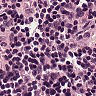
Metastatic tissue present: no